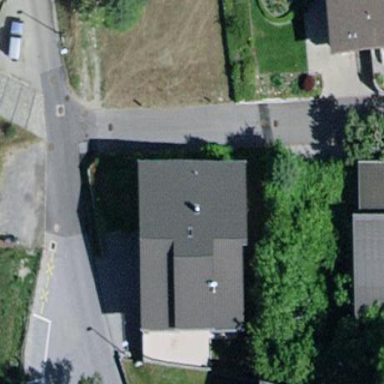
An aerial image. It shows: Building with gabled roof.